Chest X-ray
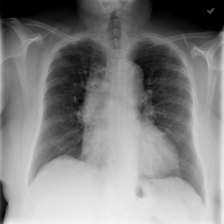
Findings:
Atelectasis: negative
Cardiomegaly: negative
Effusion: negative
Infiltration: negative
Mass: negative
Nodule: positive
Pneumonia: negative
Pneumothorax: negative
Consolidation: negative
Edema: negative
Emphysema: negative
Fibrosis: negative
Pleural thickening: negative
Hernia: negative